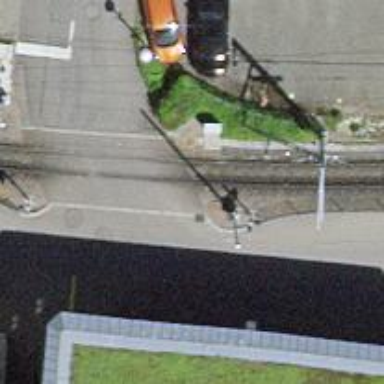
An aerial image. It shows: Tramway with electrified contact lines.